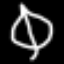
Label: leaf